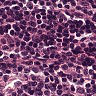
Metastatic tissue present: no